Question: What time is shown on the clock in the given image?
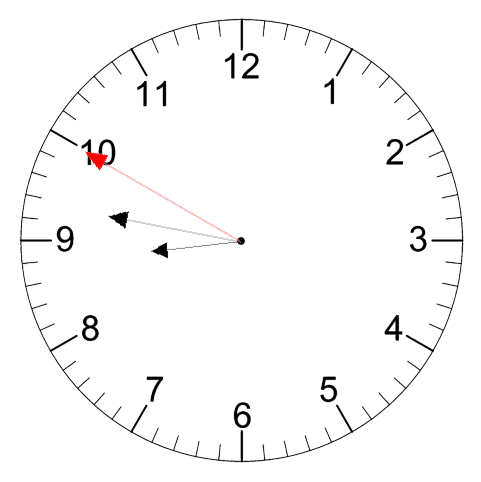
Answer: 08:46:50